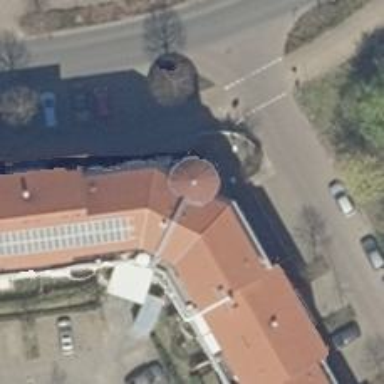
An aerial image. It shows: Restaurant.